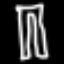
Label: pants